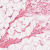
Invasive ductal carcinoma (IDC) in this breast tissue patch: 0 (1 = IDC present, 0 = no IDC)